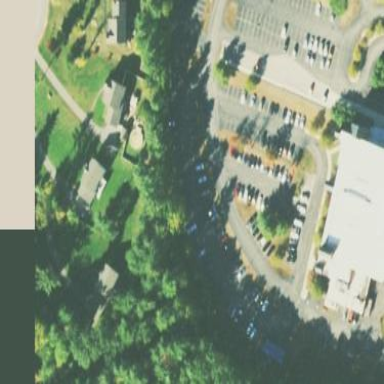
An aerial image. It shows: Parking area with asphalt surface.